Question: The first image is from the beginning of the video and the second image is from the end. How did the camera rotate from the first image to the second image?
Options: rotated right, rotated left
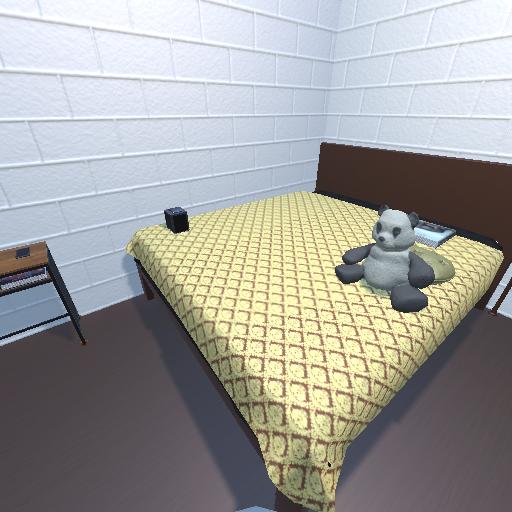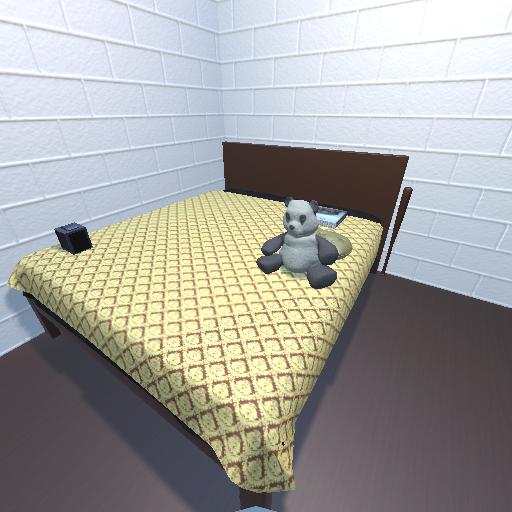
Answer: rotated right